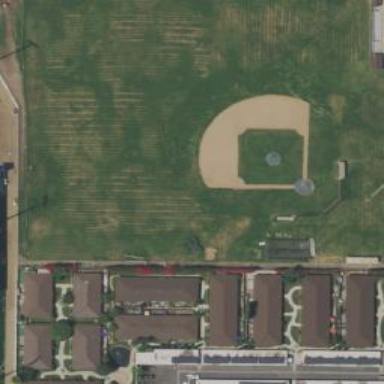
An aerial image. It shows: Grass pitch designated for baseball.